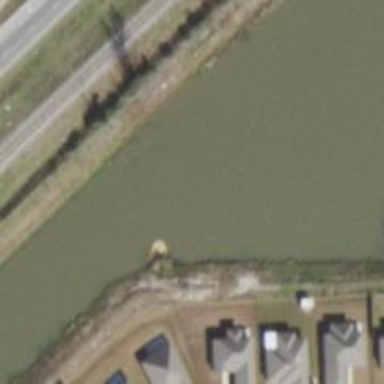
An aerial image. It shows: Pond with natural water.